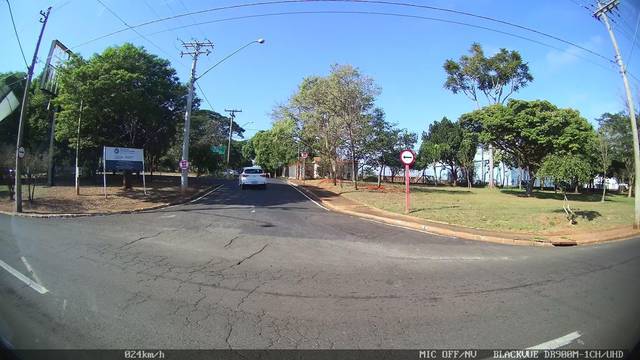
Region: Brazil
Coordinates: -20.814, -49.408